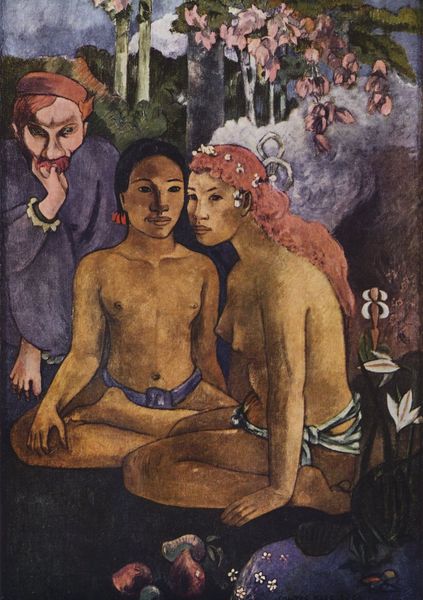
Titel: Contes barbares (Exotische Sagen)
Künstler: Paul Gauguin
Standort: Essen (Ruhr)
Institution: Museum Folkwang
Schlagwörter: akt, baum, blau, fuß, gemälde, hand, himmel, lendenschurz, mann, nackt, wasser, weiß, wolken, bäume, cezanne, frauen, gelb, grün, landschaft, menschen, mädchen, sitzen, blume, blumen, braun, frankreich, frau, haar, hut, paris, schmuck, blüten, gürtel, rot, tuch, expressionismus, alt, bart, jung, mütze, arm, haarschmuck, portrait, porträt, öl, haare, sitzend, pflanzen, rosa, brüste, violett, naiv, maler, palme, halbnackt, erotik, knie, gauguin, südsee, geld, paul, barfuß, knien, lilie, eifersucht, rote haare, gaugin, teufel, blumenkranz, lilien, monster, schneidersitz, hawai, paul gauguin, paul gaugin, tahiti, bekleidet, lotussitz, gaffer, cloisonismus